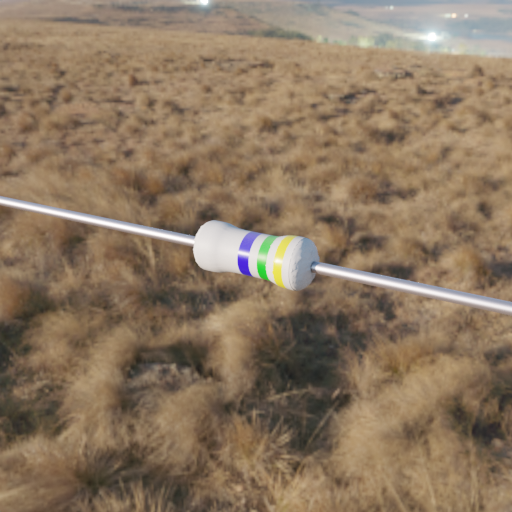
Resistor colour bands (in order): blue, green, yellow